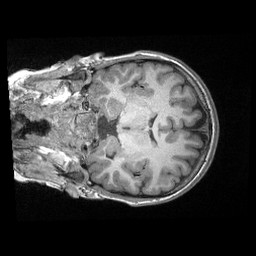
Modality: T1w
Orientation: coronal
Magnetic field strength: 3 T